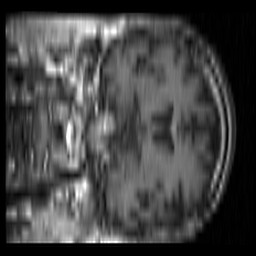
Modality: T1w
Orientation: coronal
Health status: ill
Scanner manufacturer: siemens
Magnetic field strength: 1.5 T
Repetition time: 0.4 s
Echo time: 0.014 s